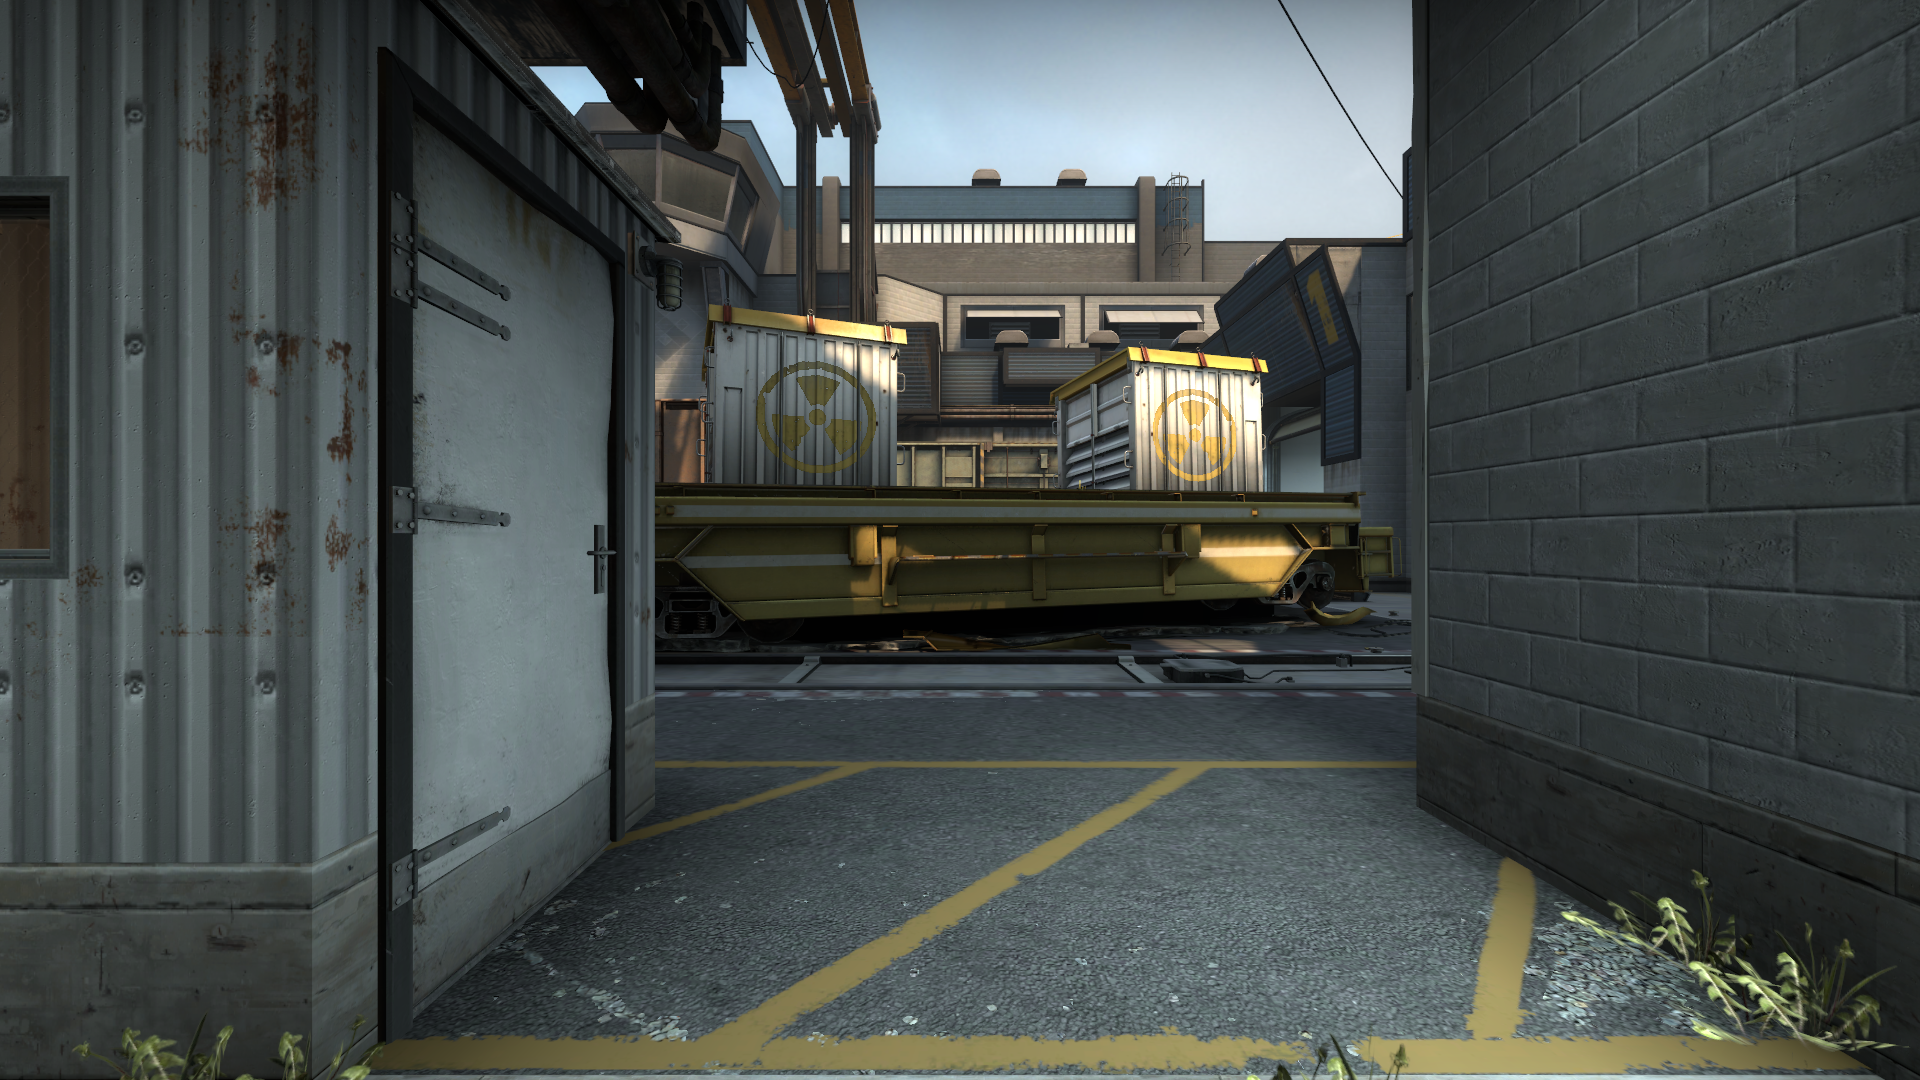
Map: de_train